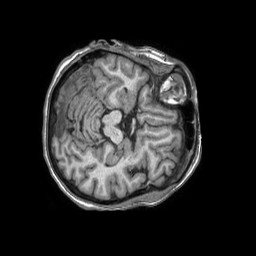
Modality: T1w
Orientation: axial
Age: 49
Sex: female
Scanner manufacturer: philips
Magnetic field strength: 1.5 T
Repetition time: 0.007076 s
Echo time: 0.003202 s